Interaction volume radius: 10 \u00c5
Interaction volume height: 20 \u00c5
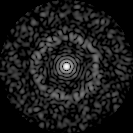
Disorder parameter: 0.8196